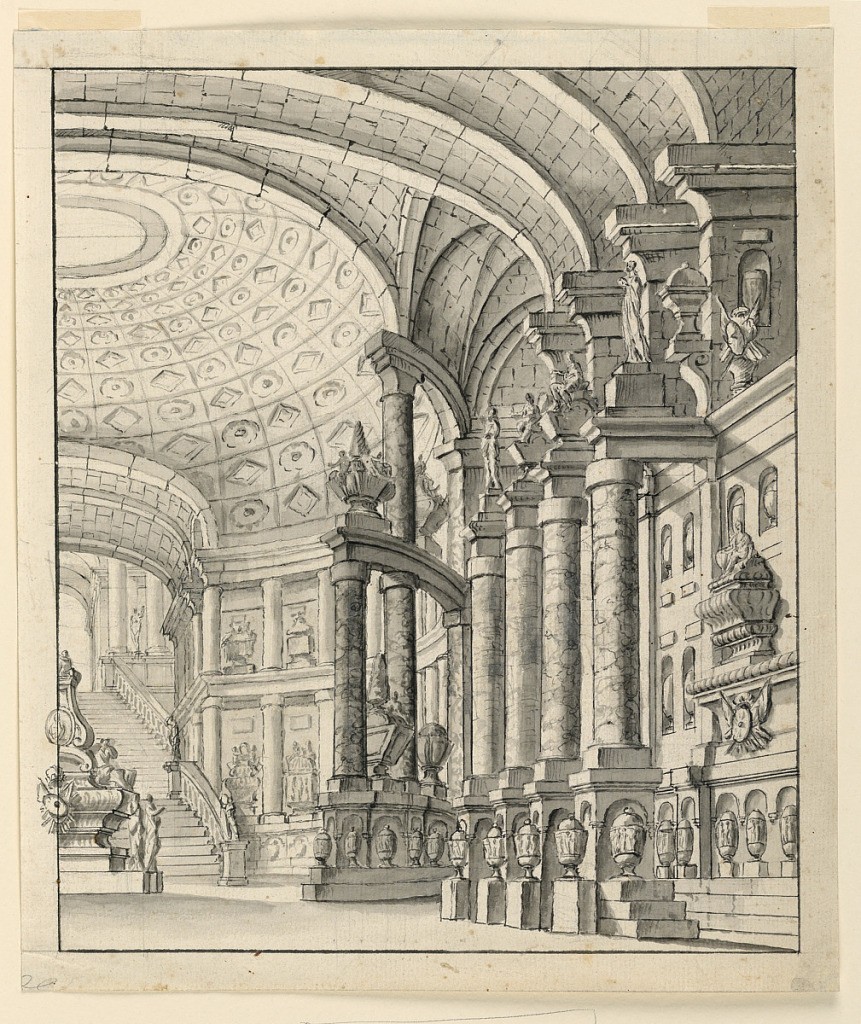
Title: Stage Design: Hall with Coffered Ceiling and Urns
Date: late 17th century
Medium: Pen and bistre, brush and sepia wash on paper
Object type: Drawing
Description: Vertical rectangle showing a hall with coffered ceiling that has an oculus. A staircase leads to the background. At right, marble columns and many urns set in niches.